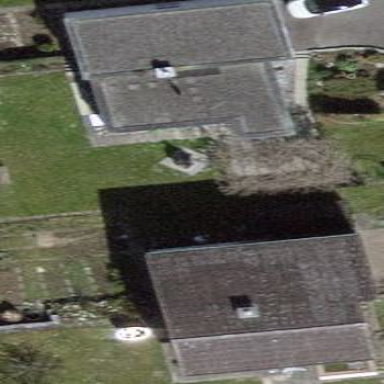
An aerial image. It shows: Building with flat roof.